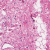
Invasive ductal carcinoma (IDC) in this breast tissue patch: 0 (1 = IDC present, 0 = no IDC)